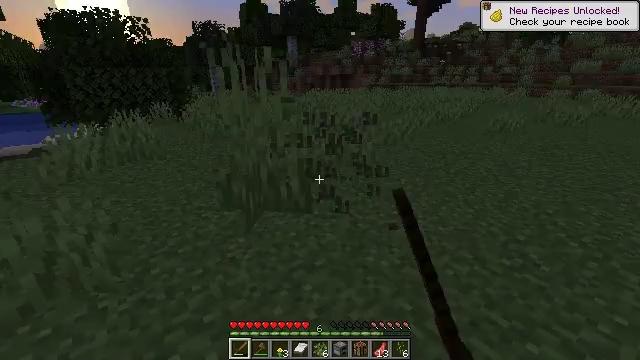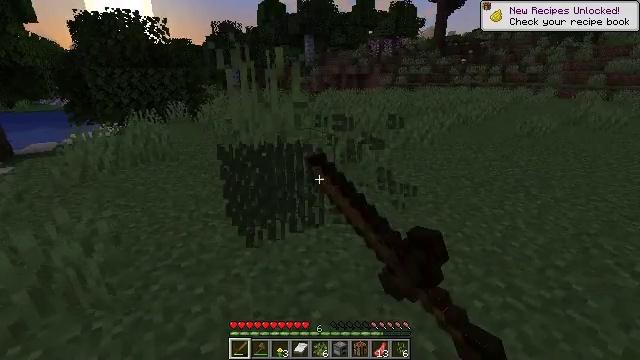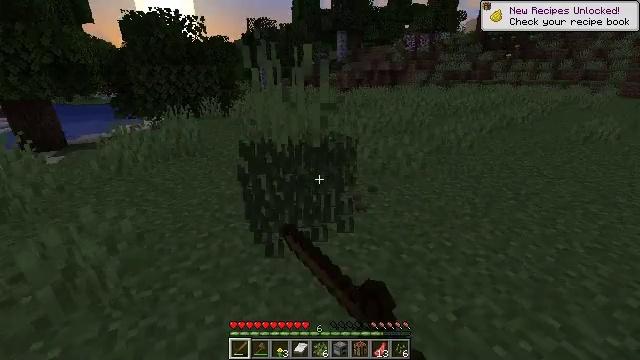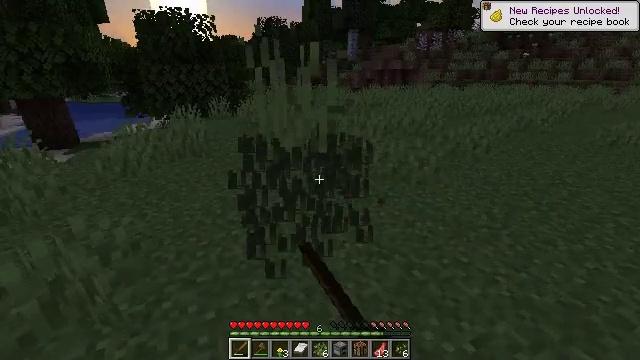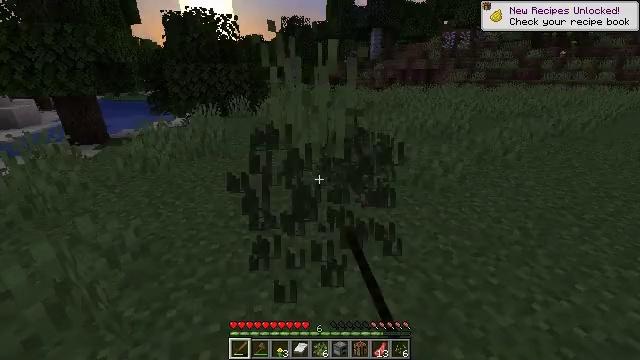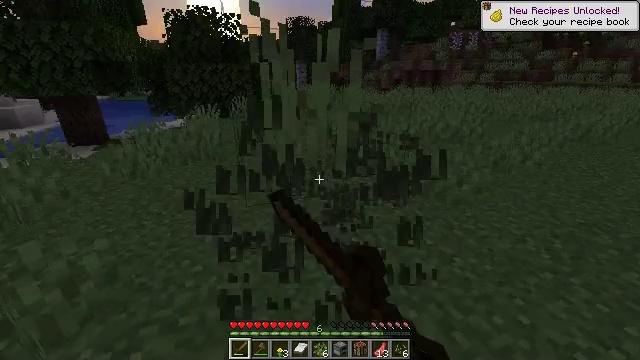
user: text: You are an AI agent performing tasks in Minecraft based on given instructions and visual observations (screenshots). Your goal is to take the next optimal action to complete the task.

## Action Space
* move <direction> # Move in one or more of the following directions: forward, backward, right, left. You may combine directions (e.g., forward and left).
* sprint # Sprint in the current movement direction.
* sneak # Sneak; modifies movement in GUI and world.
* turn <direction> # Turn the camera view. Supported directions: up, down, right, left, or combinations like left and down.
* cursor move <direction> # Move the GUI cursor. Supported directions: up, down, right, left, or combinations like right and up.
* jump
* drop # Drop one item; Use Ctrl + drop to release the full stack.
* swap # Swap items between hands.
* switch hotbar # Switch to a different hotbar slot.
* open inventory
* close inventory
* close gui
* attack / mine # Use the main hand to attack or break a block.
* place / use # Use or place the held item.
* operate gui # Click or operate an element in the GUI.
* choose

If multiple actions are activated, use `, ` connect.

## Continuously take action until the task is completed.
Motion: motion action
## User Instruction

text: Harvest tall grass for seeds.
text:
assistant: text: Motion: move forward, turn left, attack / mine
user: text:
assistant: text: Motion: move forward, turn left, attack / mine
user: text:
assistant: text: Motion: move forward, turn left, attack / mine
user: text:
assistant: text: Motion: move forward, turn left, attack / mine
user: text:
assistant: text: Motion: move forward, turn left, attack / mine
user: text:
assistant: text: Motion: attack / mine